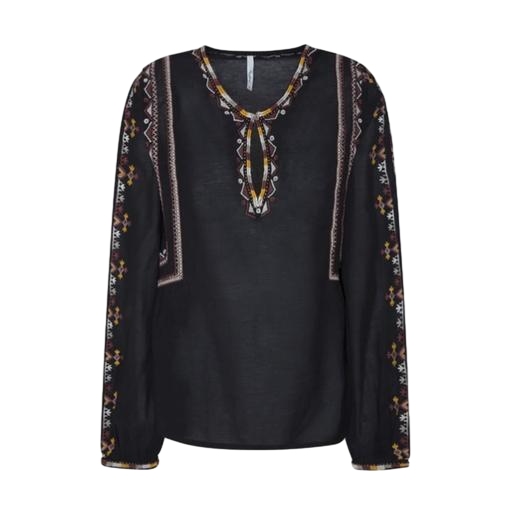
black embroidered shirt, black embroidered tassel blouse, black boho blouse, white background